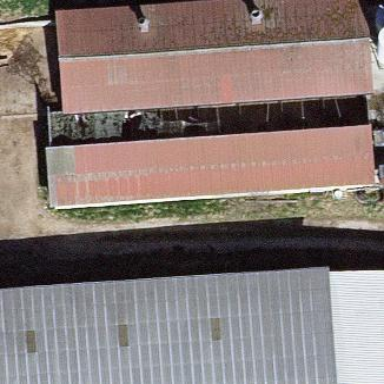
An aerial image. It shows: Pigsty building used for housing pigs.